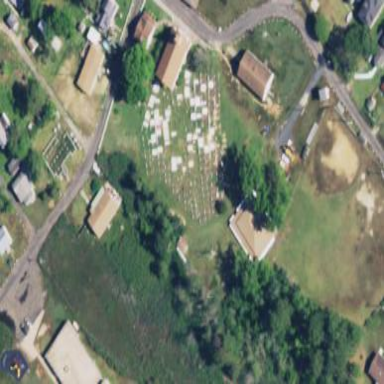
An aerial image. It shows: Cemetery.